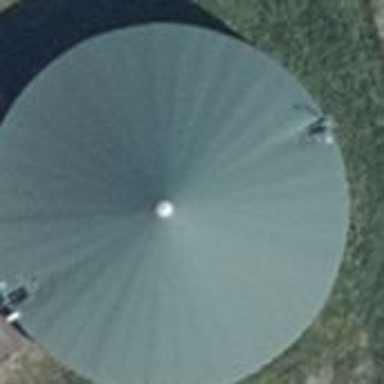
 known as digester. It is covered reservoir associated with power generator."